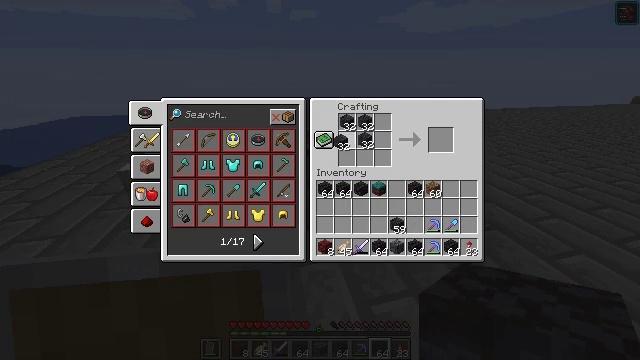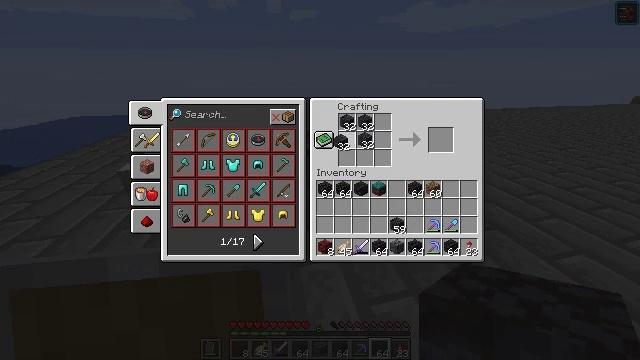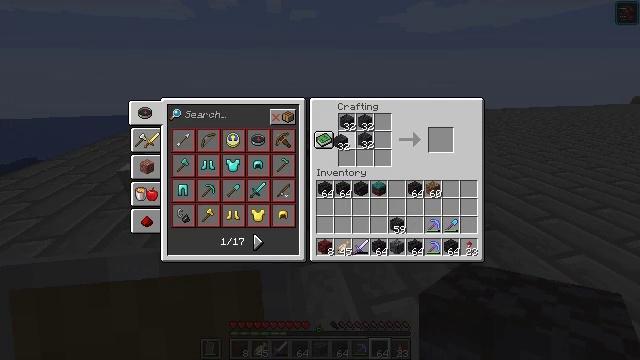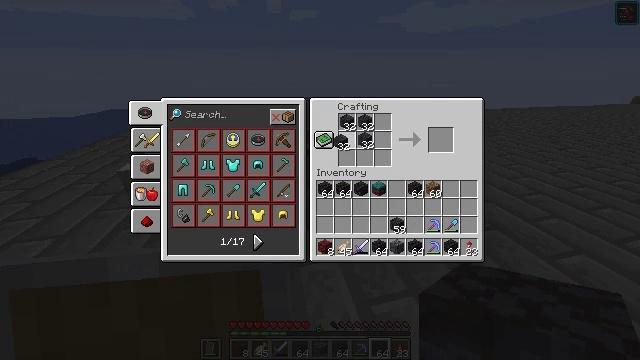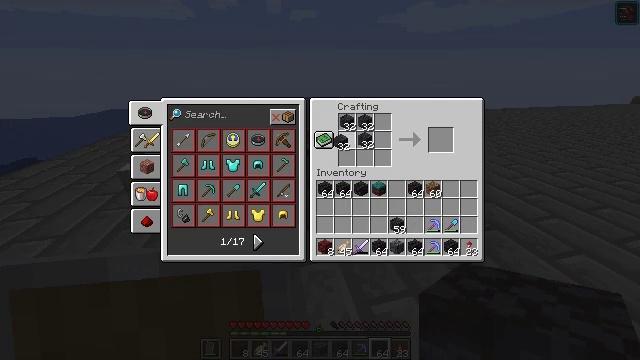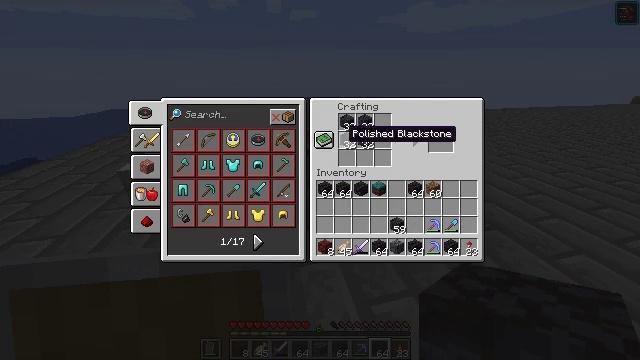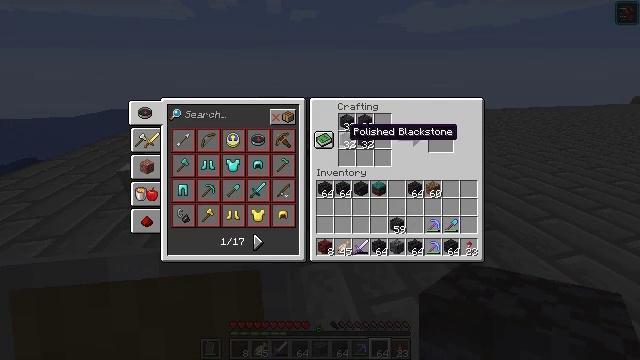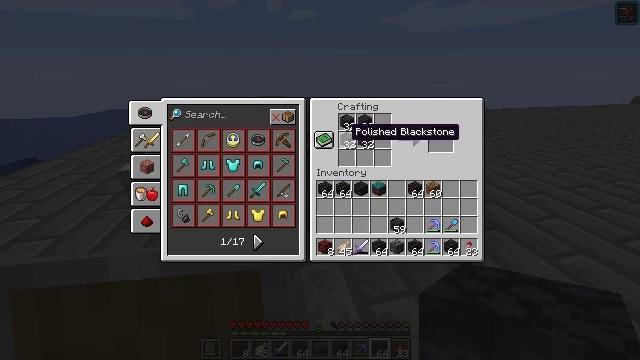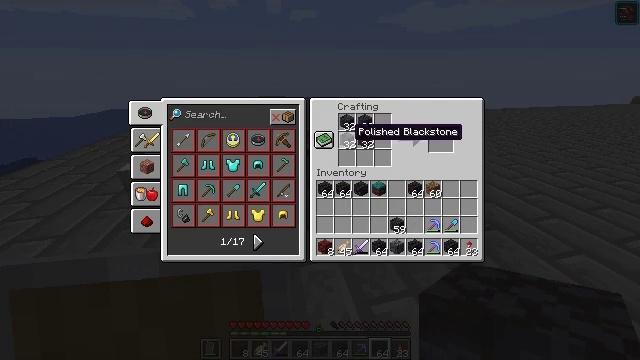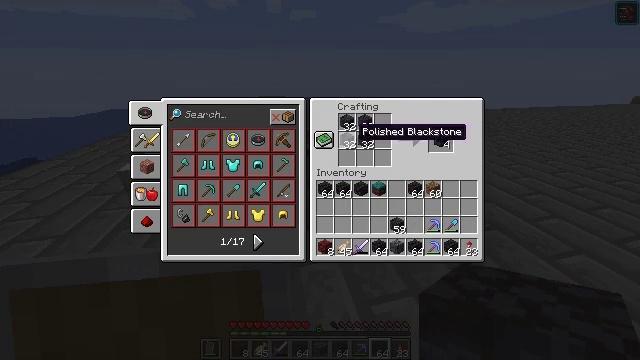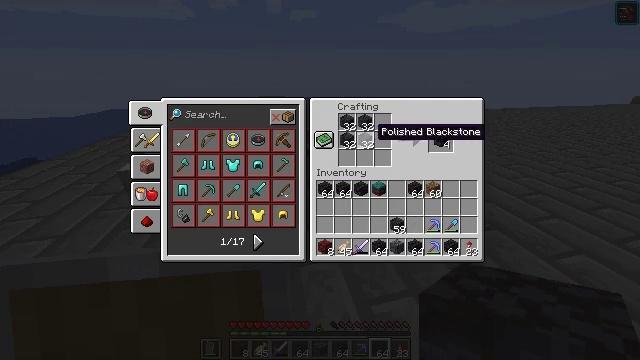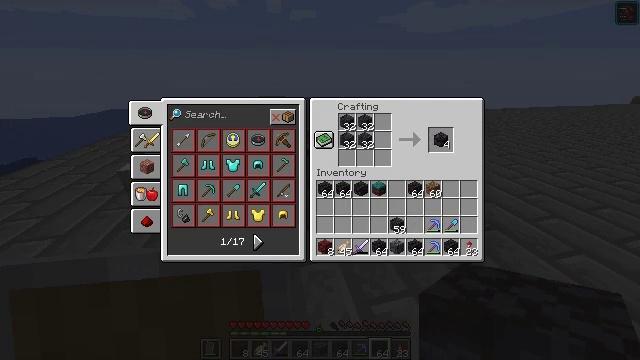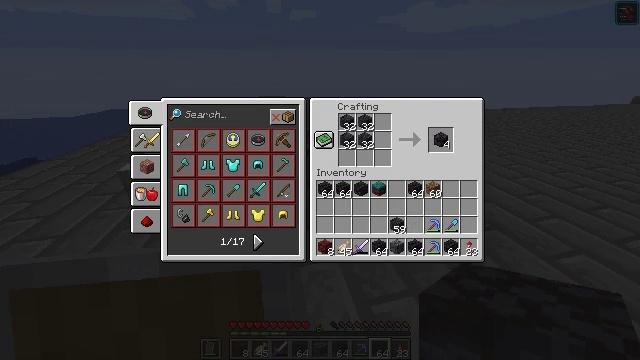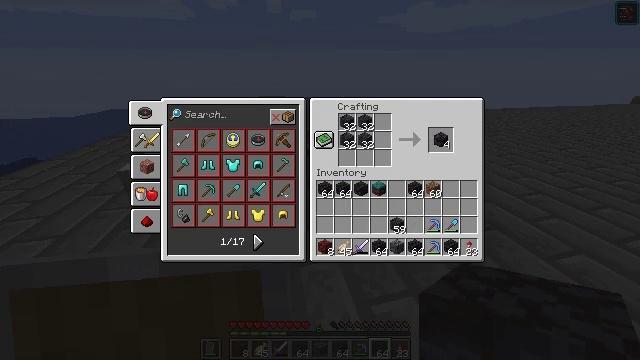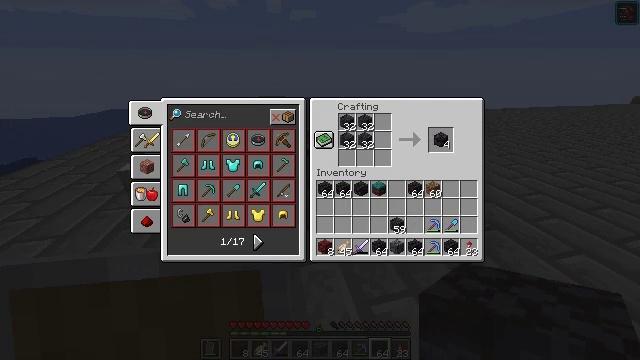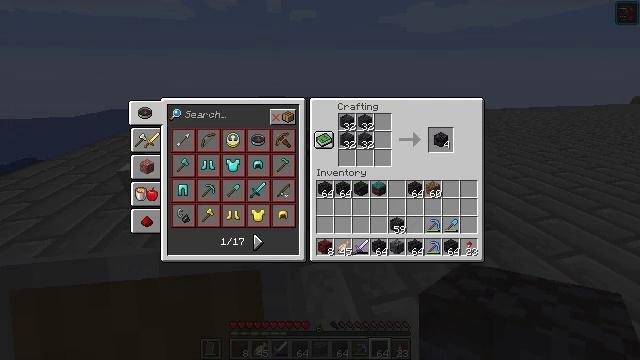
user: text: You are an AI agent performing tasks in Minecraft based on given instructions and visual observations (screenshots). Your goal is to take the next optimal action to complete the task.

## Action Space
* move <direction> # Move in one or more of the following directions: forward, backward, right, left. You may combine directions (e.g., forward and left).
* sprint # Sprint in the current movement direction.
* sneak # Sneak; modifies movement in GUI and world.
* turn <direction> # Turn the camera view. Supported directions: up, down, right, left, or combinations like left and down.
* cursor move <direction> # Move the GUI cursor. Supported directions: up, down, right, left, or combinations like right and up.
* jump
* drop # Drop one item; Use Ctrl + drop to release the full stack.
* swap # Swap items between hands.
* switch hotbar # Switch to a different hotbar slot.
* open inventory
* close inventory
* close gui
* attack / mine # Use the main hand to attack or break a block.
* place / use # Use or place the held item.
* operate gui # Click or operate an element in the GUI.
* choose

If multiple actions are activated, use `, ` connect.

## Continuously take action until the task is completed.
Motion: motion action
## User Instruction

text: Arrange polished blackstone in the crafting table to craft polished blackstone bricks.
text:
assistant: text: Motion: operate gui
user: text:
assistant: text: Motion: operate gui
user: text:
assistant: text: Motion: operate gui
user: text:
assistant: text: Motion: operate gui
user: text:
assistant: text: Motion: no_op
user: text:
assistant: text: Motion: no_op
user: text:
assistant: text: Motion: no_op
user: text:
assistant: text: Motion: no_op
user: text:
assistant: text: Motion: no_op
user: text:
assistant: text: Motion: sneak, cursor move right
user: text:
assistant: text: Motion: sneak, cursor move right
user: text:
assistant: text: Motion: sneak, cursor move right
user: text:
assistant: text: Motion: sneak, cursor move right
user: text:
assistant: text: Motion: sneak
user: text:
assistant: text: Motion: sneak
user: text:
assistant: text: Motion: sneak
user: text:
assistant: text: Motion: sneak
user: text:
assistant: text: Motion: sneak, cursor move down
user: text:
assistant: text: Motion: sneak
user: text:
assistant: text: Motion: sneak
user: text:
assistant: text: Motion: sneak
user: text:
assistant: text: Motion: sneak
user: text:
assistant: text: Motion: sneak
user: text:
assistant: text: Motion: sneak
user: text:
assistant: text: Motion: sneak
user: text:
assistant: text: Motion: sneak, choose
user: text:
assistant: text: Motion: sneak, choose
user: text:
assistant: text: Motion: sneak, choose
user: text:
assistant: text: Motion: sneak
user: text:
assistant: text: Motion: sneak